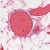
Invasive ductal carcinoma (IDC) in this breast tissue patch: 0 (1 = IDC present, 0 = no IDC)